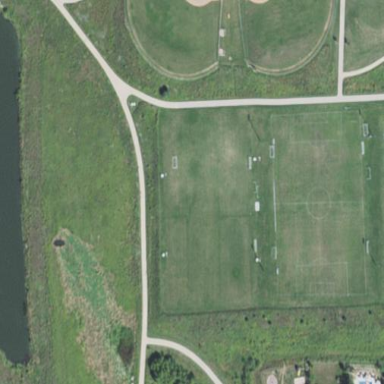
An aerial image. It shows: Soccer pitch for leisureland activities.